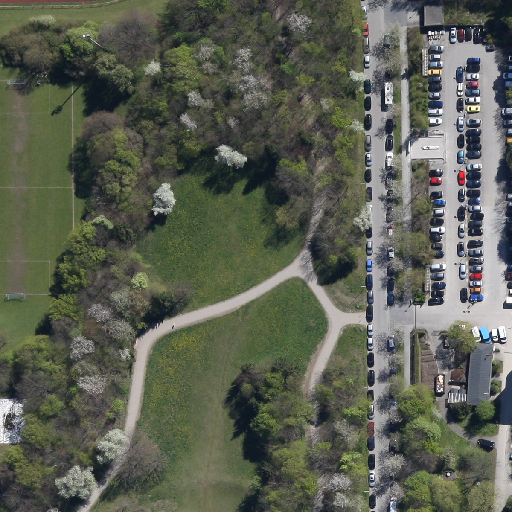
Referring expression: car in the parking area